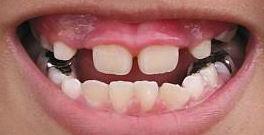
Condition: hypodontia